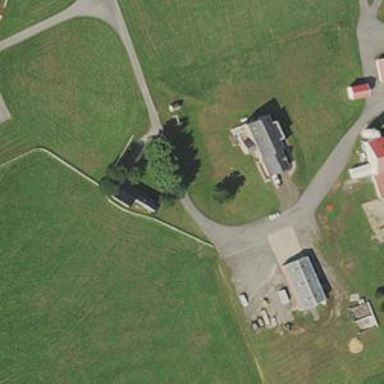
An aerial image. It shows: Driveway.